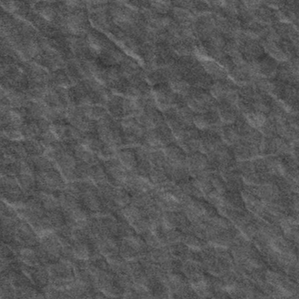
Label: frost